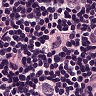
Metastatic tissue present: yes